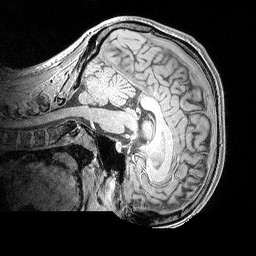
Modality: MP2RAGE
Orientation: sagittal
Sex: male
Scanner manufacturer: siemens
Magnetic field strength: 3 T
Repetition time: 5 s
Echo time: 0.00292 s